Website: crate-barrel
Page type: review-order
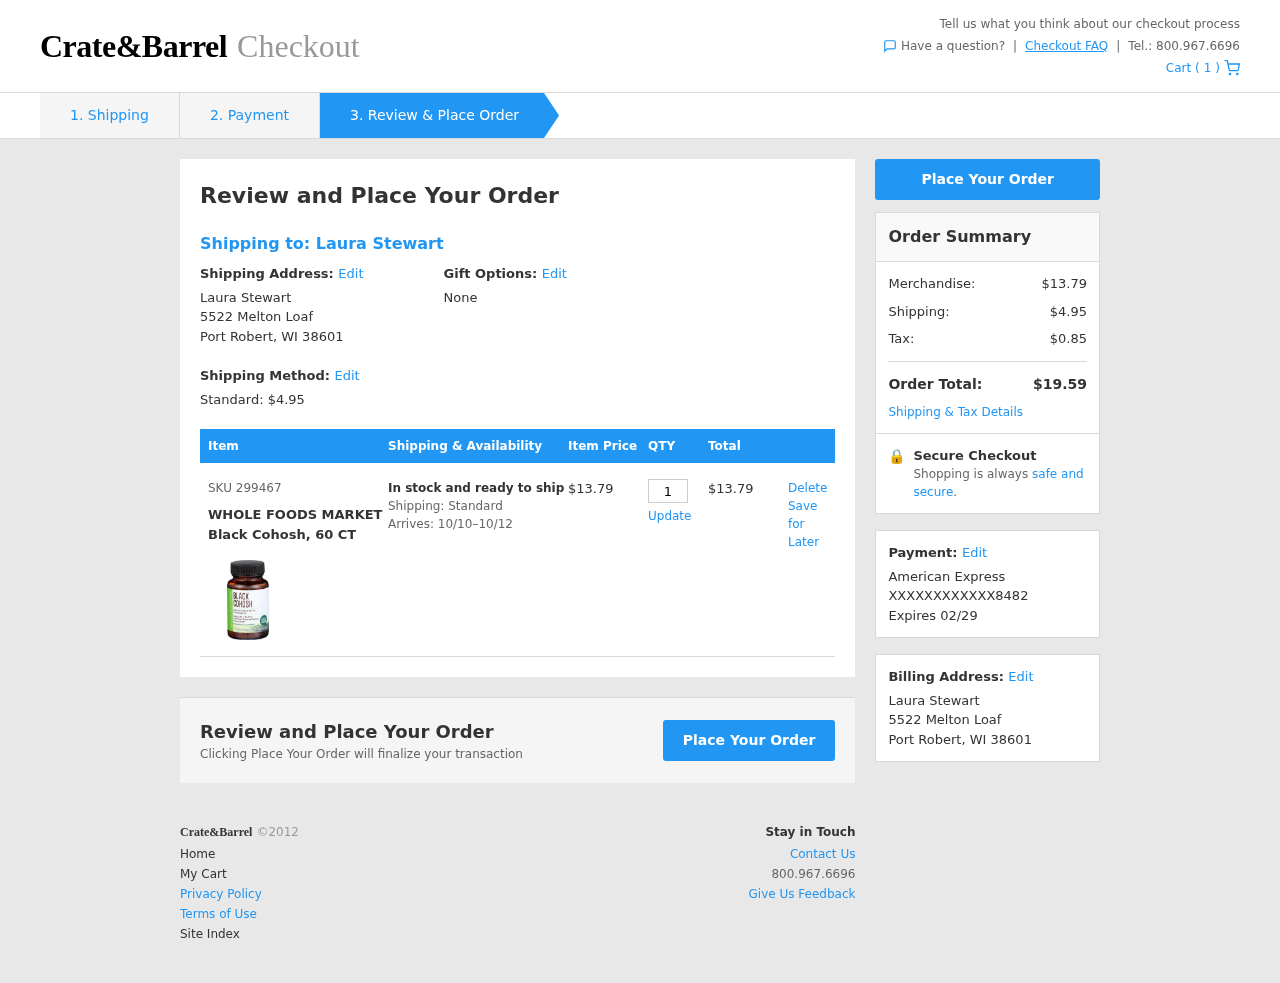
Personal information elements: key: PII_CARD_LAST4
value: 8482
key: PII_CARD_TYPE
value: American Express
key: PII_FULLNAME
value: Laura Stewart
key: PII_FULLNAME2
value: Laura Stewart
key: PII_STREET
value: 5522 Melton Loaf
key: PII_CITY2
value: Port Robert
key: PII_STATE_ABBR2
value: WI
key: PII_POSTCODE
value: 38601
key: PII_POSTCODE_FULL
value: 38601
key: PII_POSTCODE_NUMERIC
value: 38601
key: PII_CARD_EXPIRY
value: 02/29
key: PII_FULLNAME3
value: Laura Stewart
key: PII_CITY3
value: Port Robert
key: PII_STATE_ABBR3
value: WI
Product elements: key: PRODUCT1_NAME
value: WHOLE FOODS MARKET Black Cohosh, 60 CT
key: PRODUCT1_PRICE
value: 13.79
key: PRODUCT1_QUANTITY
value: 1
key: PRODUCT1_SKU
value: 299467
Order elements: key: ORDER_NUM_ITEMS
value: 1
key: ORDER_SHIPPING_COST
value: $4.95
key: ORDER_DELIVERY_DATE
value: Arrives: 10/10–10/12
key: ORDER_SUBTOTAL
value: $13.79
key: ORDER_SUBTOTAL2
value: $13.79
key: ORDER_SHIPPING_COST2
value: $4.95
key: ORDER_TAX
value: $0.85
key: ORDER_TOTAL
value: $19.59